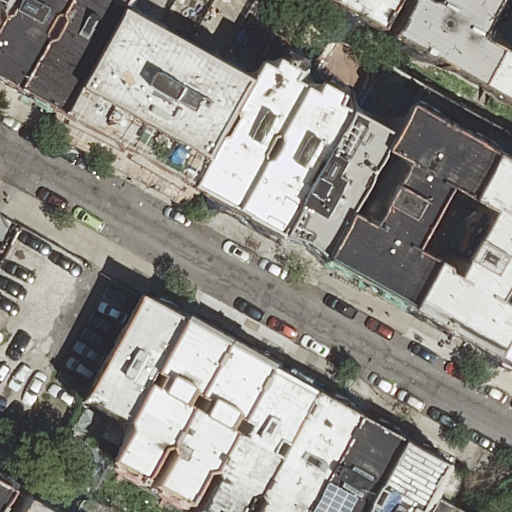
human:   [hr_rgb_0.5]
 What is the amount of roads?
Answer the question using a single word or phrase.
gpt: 3

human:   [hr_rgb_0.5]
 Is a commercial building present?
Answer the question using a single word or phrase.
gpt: no

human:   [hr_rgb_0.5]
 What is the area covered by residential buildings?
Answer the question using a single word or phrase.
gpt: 5733m2

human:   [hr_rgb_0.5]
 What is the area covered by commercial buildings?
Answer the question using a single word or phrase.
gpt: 0m2

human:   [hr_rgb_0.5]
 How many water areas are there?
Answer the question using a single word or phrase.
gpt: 0

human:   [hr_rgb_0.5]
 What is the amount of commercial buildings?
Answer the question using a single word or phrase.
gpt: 0

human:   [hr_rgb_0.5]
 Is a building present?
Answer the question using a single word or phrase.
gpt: yes

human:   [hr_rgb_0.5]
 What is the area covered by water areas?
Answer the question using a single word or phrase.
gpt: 0m2

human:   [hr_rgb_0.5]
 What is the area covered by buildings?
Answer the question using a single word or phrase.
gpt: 5733m2

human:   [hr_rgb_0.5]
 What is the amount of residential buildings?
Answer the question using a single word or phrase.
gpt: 23

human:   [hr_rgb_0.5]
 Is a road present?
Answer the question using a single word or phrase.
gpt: yes

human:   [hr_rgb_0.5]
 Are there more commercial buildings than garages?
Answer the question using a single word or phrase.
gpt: no

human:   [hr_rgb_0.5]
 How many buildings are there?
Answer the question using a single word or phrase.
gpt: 23

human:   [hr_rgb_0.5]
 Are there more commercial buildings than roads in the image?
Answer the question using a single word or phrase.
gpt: no

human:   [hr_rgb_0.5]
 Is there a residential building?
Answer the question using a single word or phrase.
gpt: yes

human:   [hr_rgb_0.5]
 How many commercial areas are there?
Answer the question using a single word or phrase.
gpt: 0

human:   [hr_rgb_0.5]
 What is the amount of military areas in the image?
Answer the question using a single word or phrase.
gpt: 0

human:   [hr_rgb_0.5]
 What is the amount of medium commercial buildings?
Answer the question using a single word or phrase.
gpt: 0

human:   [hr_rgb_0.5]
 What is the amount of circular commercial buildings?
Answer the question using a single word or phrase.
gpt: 0

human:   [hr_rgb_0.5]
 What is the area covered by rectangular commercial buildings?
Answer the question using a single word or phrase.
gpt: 0m2

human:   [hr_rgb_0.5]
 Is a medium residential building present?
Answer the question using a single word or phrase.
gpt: yes

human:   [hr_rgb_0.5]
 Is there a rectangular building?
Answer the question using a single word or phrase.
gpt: yes

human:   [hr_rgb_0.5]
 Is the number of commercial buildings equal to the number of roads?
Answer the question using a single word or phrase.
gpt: no

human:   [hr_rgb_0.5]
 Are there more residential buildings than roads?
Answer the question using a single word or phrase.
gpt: yes

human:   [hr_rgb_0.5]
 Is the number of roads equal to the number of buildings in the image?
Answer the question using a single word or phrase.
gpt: no

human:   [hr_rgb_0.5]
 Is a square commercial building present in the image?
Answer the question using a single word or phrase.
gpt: no

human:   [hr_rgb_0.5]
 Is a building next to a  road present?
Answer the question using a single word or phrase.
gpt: yes

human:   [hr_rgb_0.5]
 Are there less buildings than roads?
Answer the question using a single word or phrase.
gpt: no

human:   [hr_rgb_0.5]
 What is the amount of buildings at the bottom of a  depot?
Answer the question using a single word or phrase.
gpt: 0

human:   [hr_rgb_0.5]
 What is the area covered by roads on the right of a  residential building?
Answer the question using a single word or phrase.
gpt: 0m2

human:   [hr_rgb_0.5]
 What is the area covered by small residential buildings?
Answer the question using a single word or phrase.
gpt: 64m2

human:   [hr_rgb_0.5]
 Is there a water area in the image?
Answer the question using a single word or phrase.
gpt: no

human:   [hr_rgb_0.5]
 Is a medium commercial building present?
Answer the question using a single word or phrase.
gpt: no

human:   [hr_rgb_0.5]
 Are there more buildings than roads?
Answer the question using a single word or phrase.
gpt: yes

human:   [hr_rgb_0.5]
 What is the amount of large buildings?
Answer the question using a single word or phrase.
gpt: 2

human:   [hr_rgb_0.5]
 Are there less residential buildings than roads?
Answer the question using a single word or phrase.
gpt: no

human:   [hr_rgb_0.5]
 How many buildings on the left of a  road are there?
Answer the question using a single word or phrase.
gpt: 7

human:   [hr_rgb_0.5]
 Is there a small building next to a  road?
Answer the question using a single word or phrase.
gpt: yes

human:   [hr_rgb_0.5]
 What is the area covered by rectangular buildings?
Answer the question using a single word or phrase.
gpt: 496m2

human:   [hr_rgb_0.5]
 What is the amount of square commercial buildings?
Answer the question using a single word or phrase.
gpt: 0

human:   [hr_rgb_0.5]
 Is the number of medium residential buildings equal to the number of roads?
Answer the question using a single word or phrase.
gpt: no

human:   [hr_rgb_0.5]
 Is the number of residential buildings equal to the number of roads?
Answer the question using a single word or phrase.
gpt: no

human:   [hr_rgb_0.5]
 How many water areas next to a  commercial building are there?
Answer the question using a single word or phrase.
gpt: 0

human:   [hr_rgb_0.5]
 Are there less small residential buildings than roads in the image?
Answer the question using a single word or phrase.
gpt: no

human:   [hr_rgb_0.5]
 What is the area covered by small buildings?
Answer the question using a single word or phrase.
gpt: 64m2

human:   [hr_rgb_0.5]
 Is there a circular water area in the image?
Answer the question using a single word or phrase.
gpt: no

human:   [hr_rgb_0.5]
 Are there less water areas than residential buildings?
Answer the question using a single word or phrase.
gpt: yes

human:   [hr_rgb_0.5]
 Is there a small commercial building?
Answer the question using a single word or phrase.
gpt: no

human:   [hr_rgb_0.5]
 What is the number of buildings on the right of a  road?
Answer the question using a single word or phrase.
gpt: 19

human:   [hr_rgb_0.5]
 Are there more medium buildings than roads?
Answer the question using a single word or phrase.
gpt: yes

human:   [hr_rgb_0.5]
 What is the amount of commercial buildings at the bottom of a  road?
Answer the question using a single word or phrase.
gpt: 0

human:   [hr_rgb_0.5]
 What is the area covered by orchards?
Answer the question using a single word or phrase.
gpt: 0m2

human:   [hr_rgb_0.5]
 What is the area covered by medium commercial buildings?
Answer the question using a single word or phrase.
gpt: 0m2

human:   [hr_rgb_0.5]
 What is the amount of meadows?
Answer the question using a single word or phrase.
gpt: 0

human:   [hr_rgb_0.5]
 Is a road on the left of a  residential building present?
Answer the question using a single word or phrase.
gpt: yes

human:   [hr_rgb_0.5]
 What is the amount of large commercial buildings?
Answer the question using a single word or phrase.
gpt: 0

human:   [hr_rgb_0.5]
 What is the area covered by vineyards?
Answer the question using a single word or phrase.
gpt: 0m2

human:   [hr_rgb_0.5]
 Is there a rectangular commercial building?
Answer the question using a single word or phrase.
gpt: no

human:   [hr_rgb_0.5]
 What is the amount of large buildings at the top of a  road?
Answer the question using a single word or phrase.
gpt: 1

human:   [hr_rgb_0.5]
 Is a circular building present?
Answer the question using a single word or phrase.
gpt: no

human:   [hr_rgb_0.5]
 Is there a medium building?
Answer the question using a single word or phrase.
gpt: yes

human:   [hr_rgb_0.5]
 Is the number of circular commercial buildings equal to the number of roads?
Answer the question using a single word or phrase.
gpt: no

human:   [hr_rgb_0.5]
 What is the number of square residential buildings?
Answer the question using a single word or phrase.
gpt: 0

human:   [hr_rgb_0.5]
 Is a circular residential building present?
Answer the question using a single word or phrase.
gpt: no